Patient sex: F
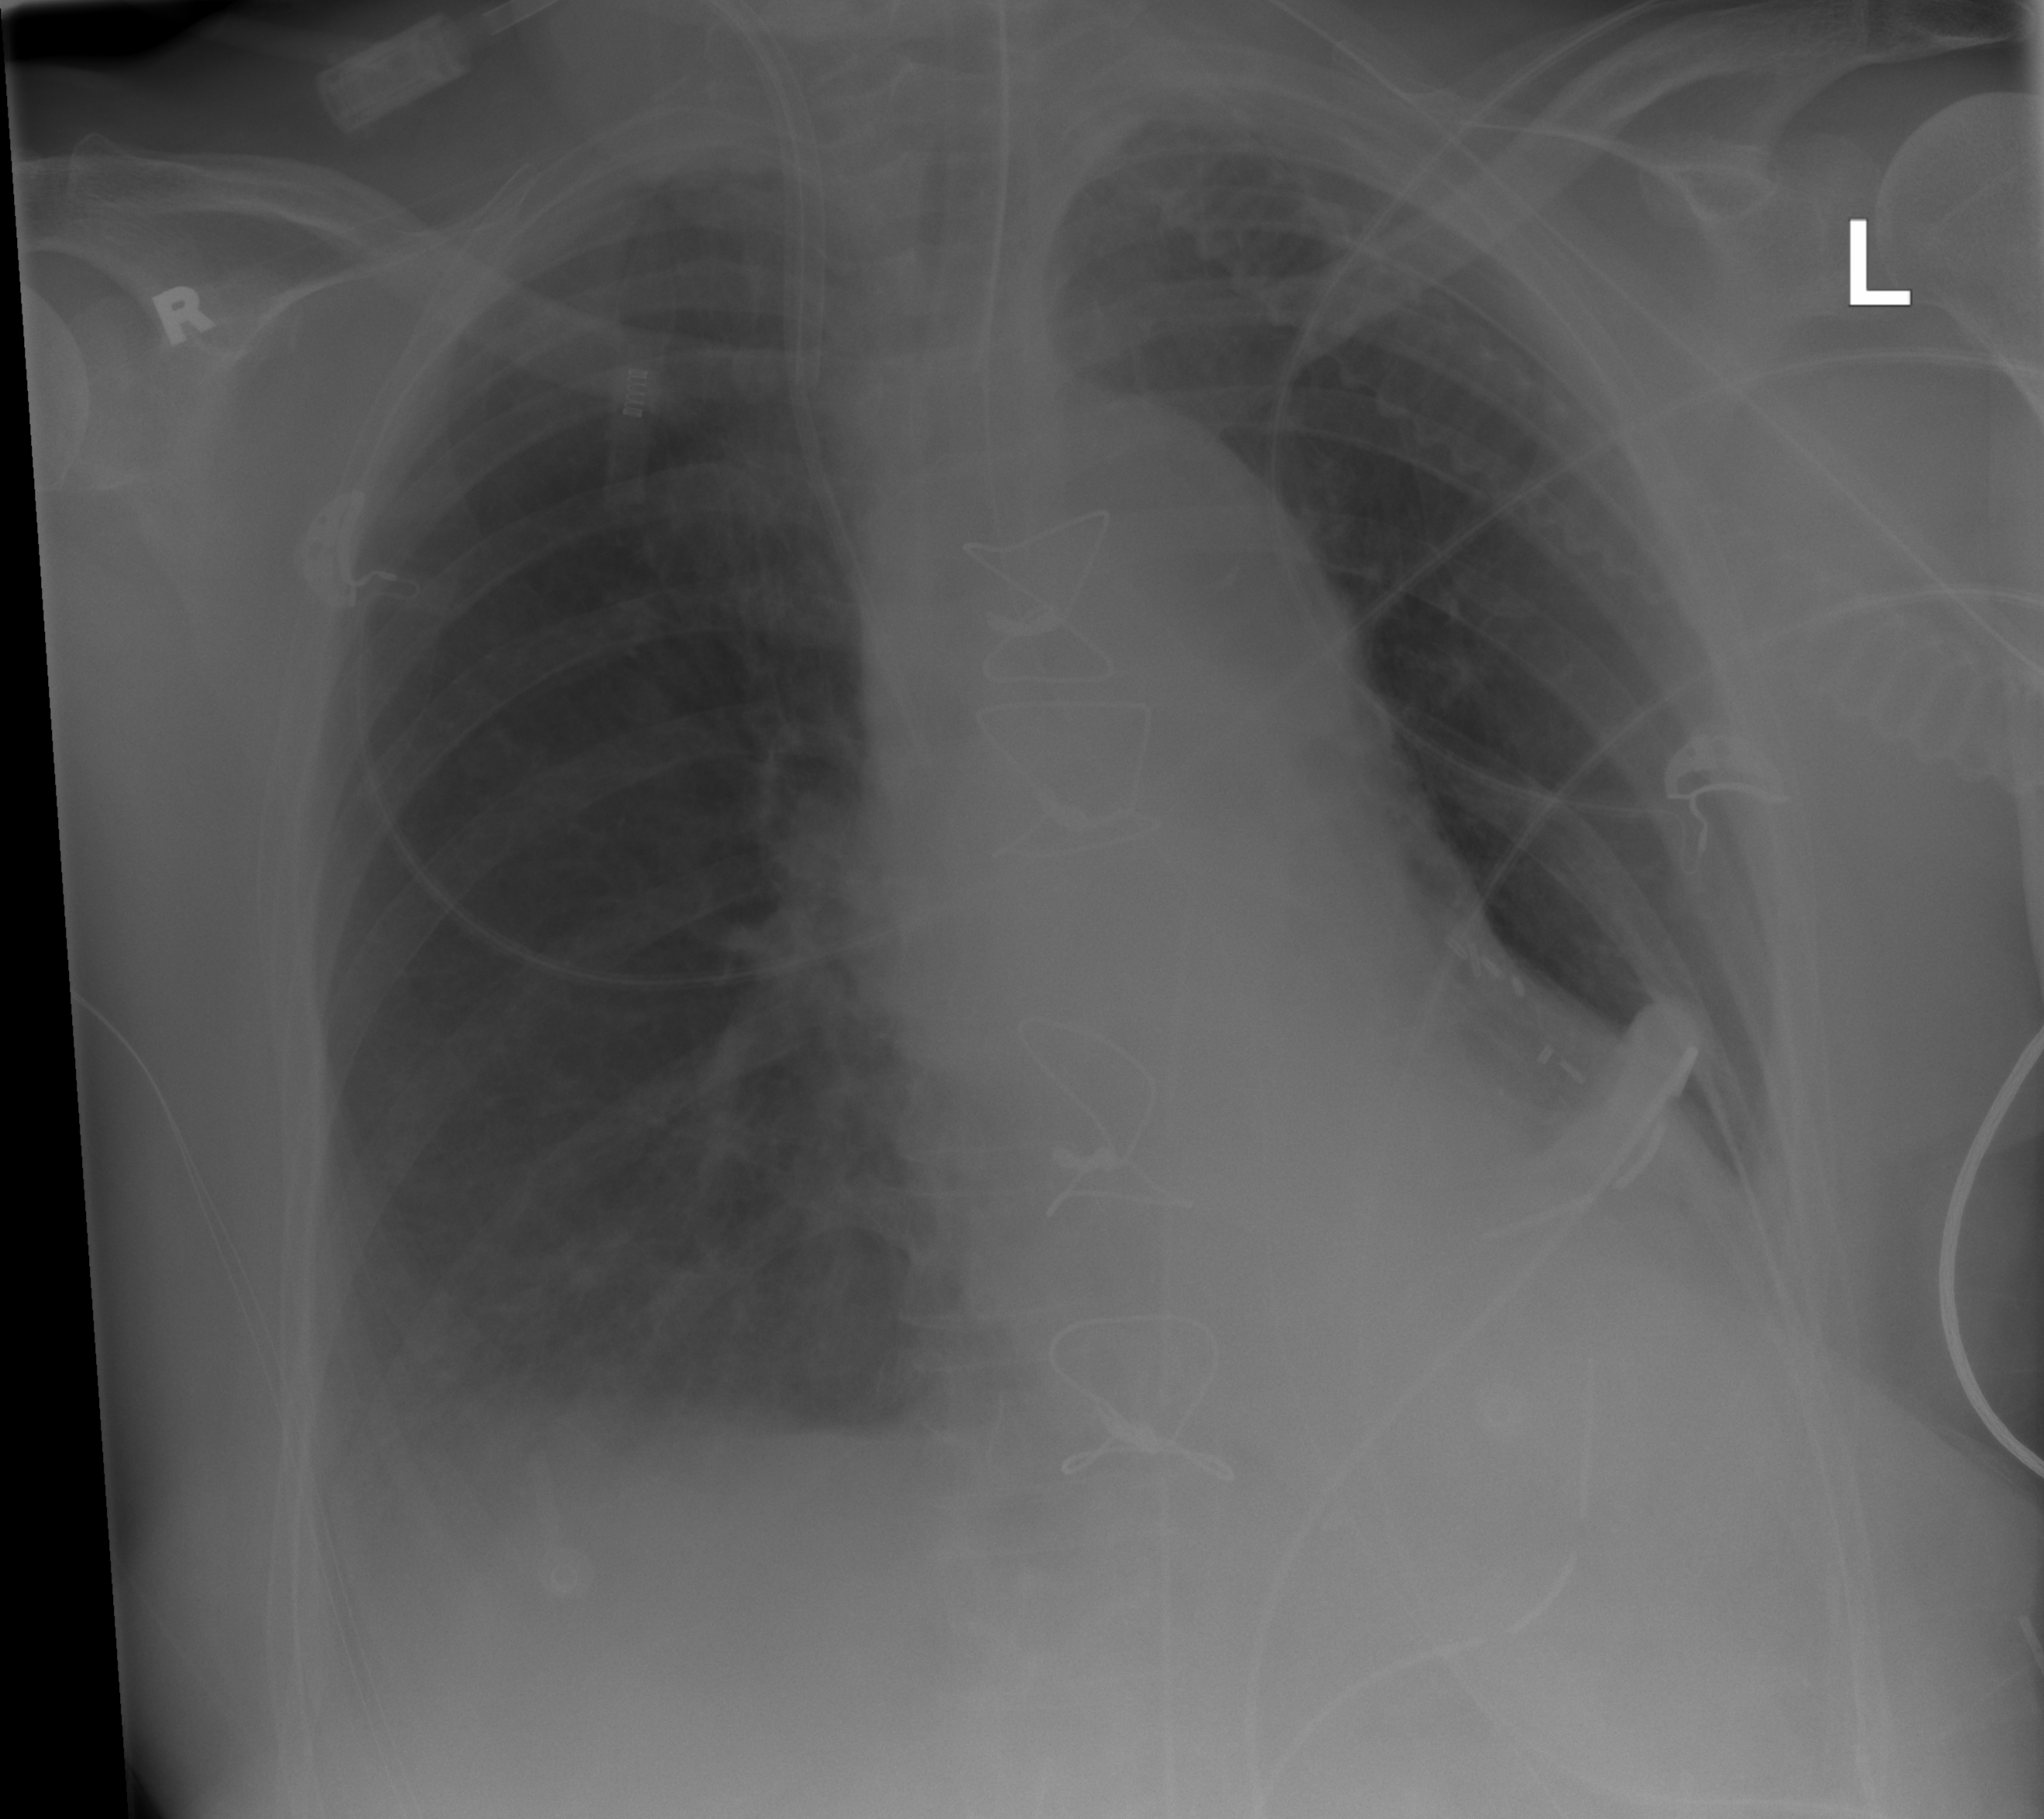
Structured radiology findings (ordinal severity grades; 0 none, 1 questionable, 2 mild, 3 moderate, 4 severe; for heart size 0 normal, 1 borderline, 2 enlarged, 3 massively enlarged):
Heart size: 0
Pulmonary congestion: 0
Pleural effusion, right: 2
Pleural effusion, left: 1
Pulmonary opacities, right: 0
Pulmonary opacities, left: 0
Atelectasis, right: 2
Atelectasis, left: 1